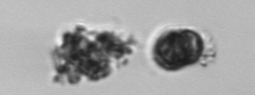
Label: Thalassiosira_TAG_external_detritus